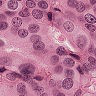
Metastatic tissue present: yes